Field crop: maize
Growth stage: 1
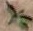
Species: atriplex